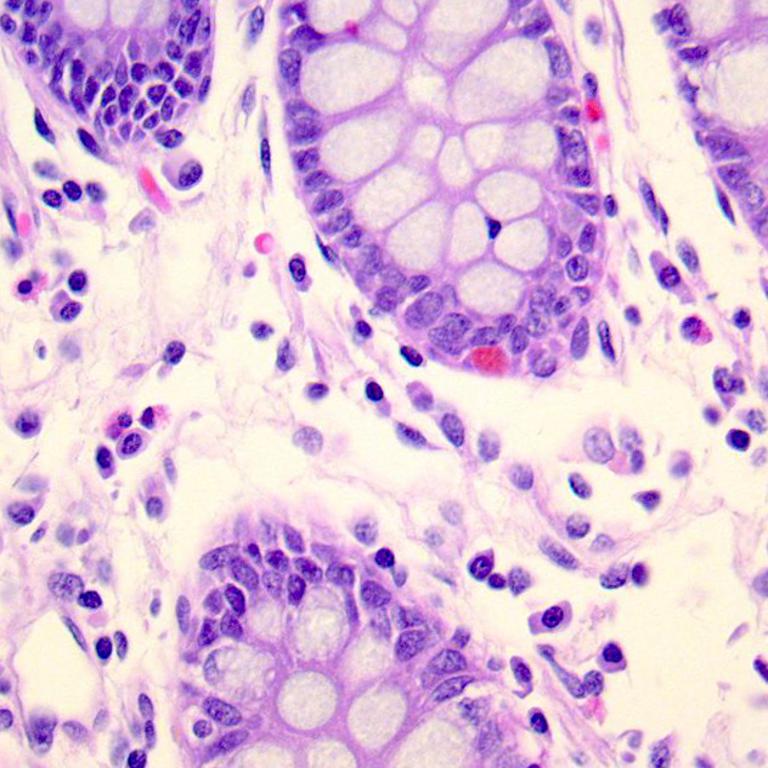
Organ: colon
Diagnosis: benign